Field crop: tomato
Growth stage: 2
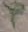
Species: solanum